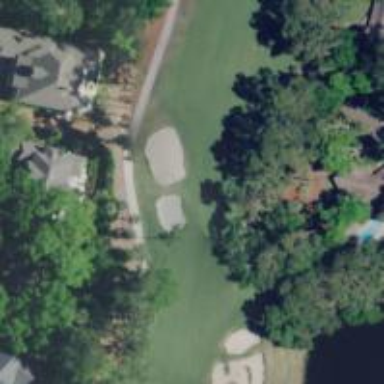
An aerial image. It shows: Path for golf carts.